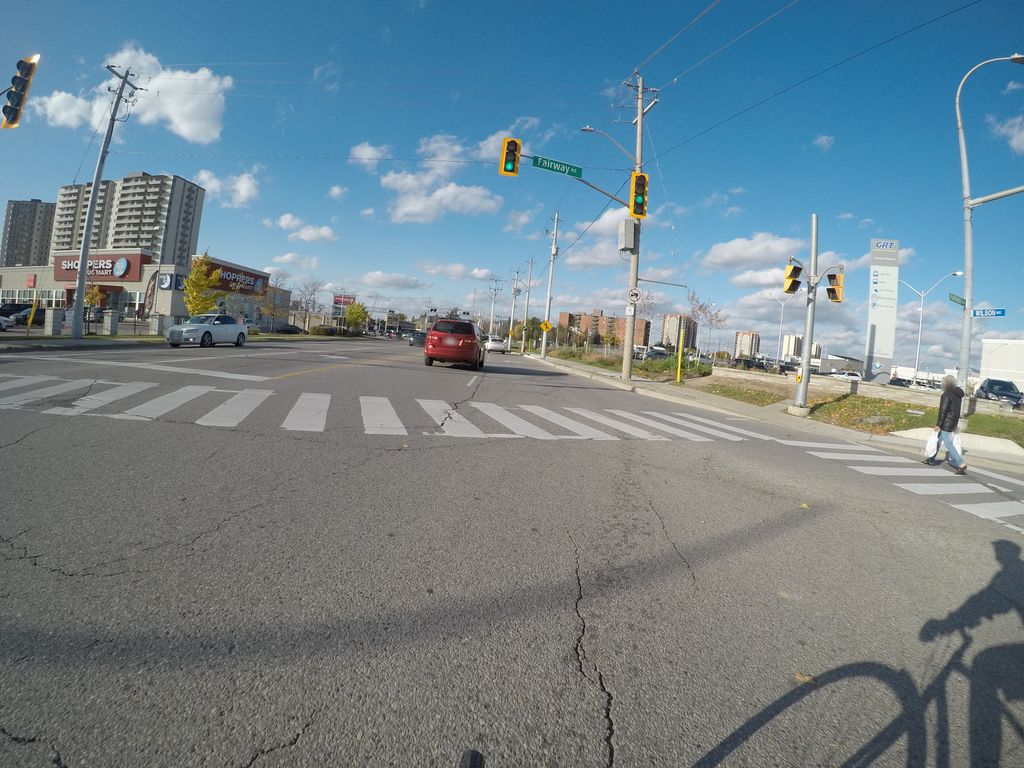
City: kitchener-waterloo